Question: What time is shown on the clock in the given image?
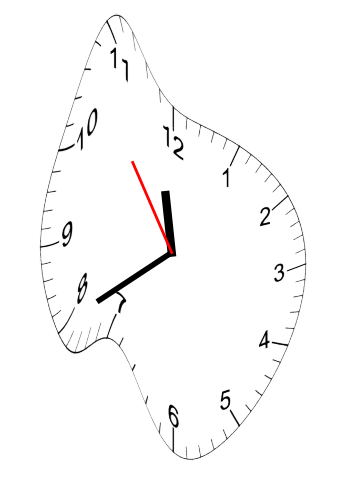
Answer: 11:39:54